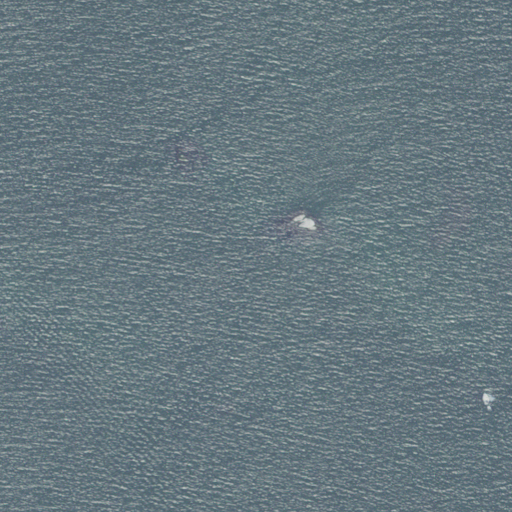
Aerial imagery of island in Massachusetts named White Rock containing only open water